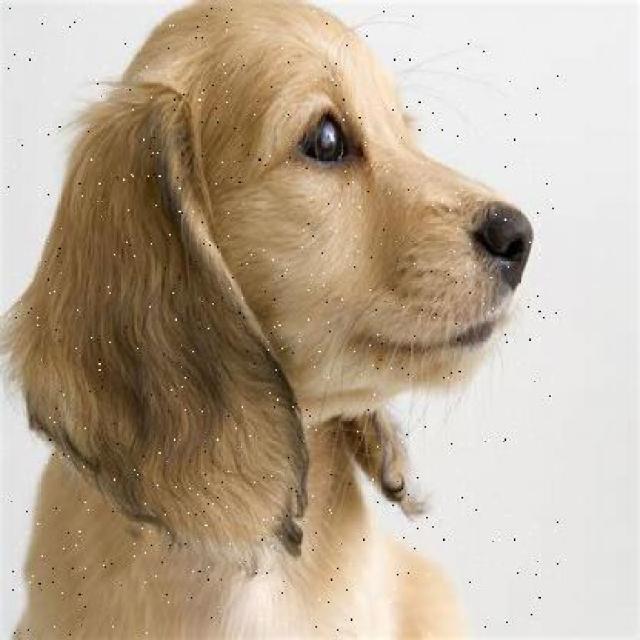
Healthy canine skin — no visible lesions, inflammation, or abnormalities. The skin and coat appear normal.